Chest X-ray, PA view. Patient: 20 years old, sex M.
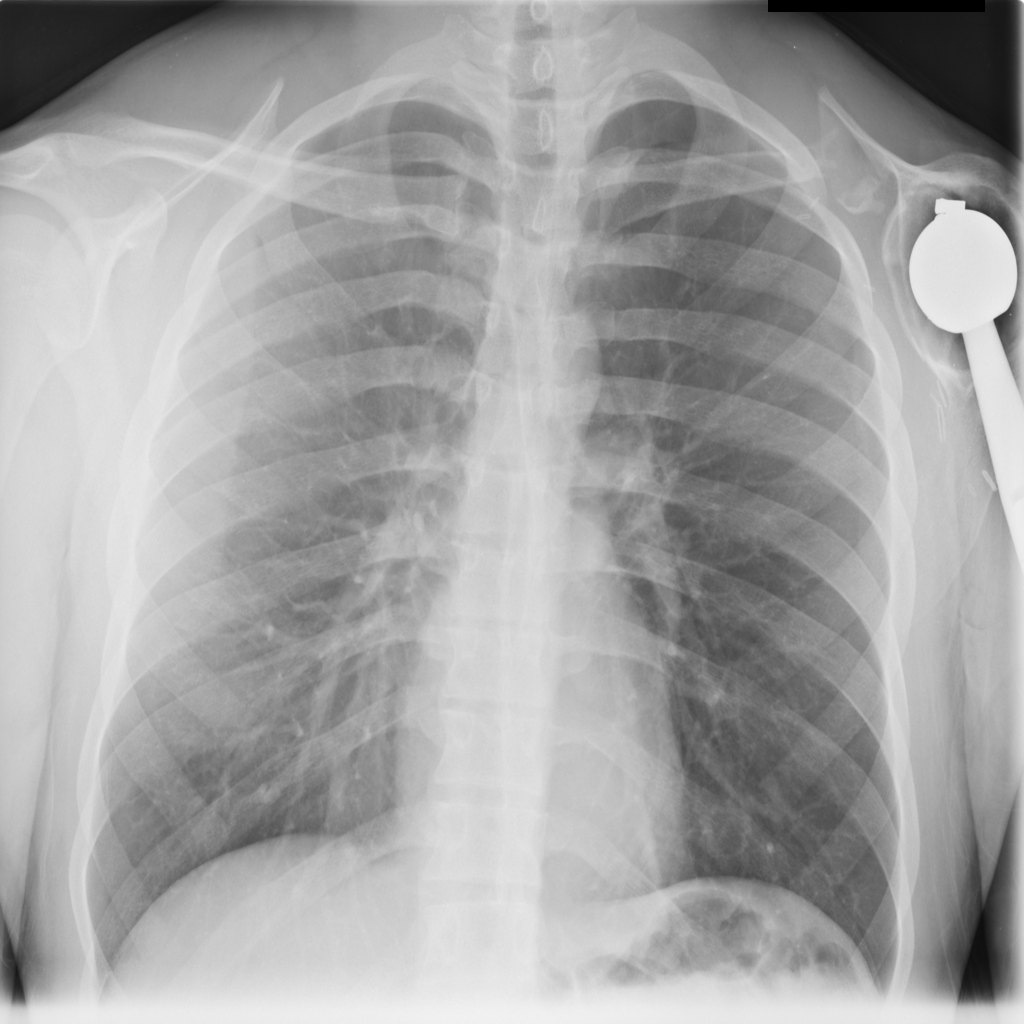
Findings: No Finding